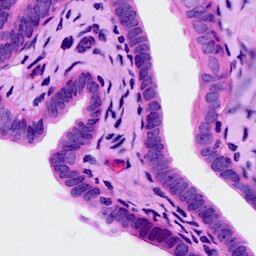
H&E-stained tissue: Ovarian